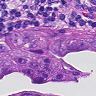
Metastatic tissue present: yes